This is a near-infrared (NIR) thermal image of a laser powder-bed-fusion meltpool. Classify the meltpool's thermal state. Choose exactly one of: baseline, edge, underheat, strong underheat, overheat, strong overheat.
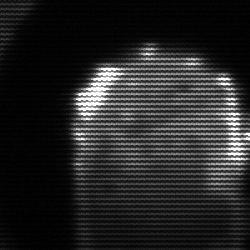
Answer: baseline